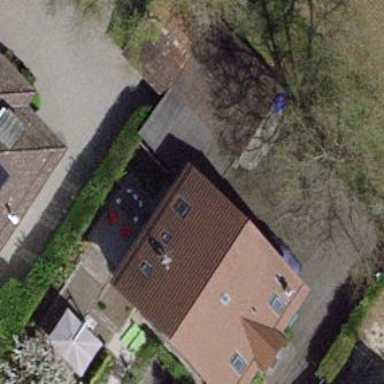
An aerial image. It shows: View of roof of building.